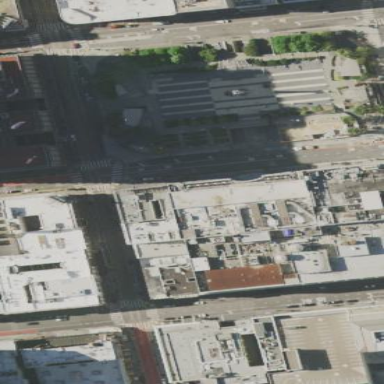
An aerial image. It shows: Retail building that houses department store.